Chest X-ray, PA view. Patient: 53 years old, sex F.
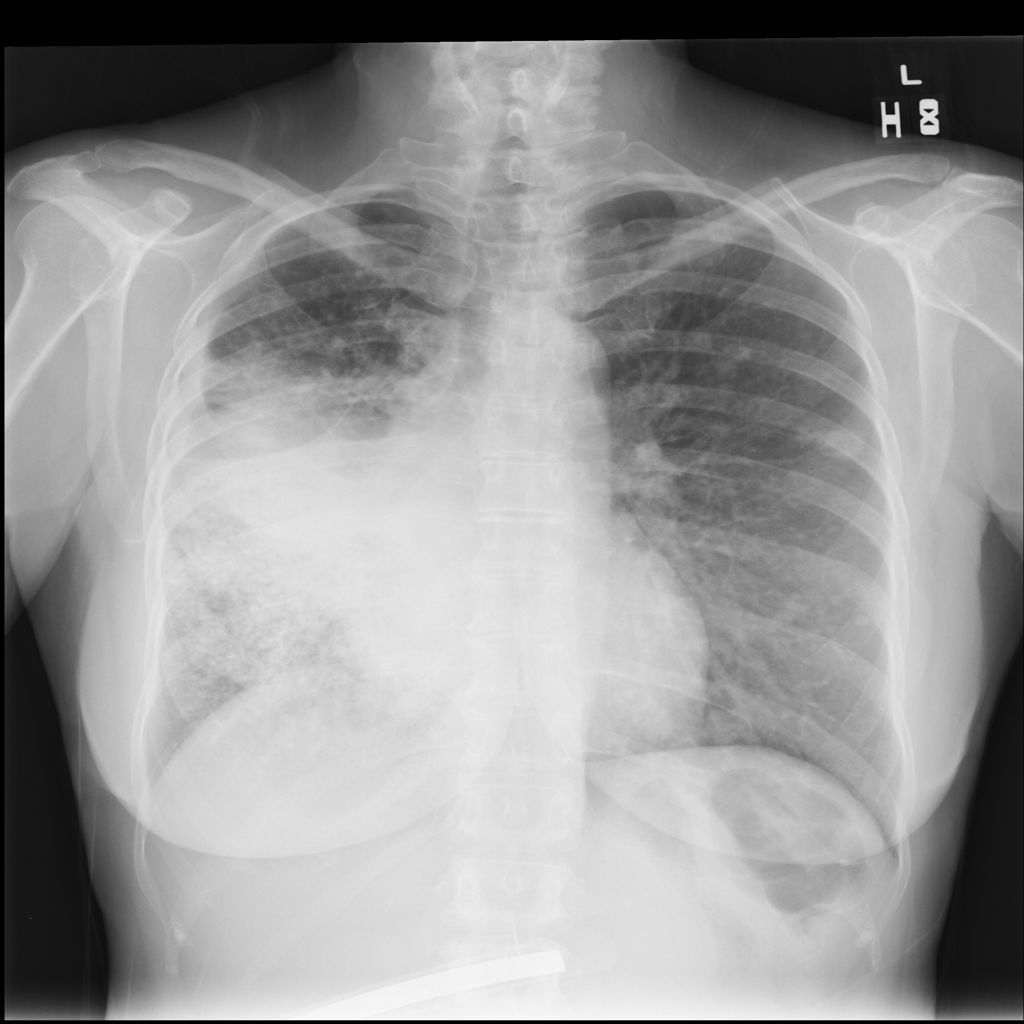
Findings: Infiltration, Mass